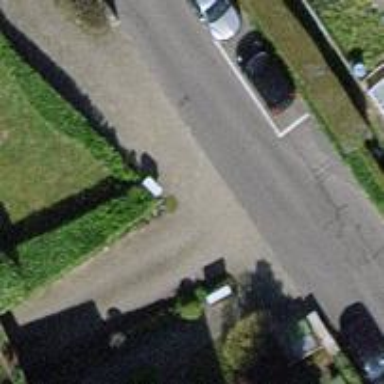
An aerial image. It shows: Driveway with surface of sett.